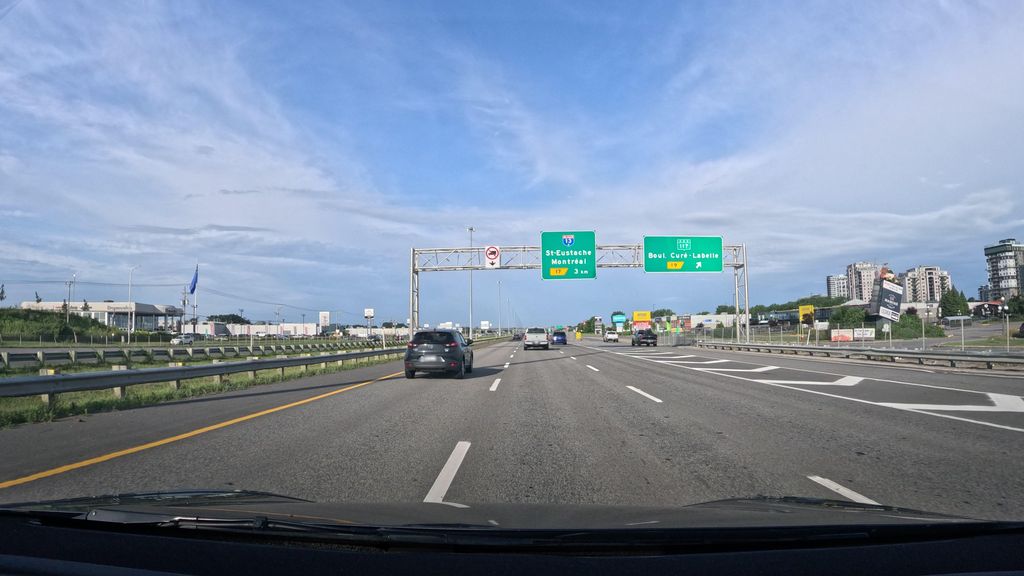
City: montreal